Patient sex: M
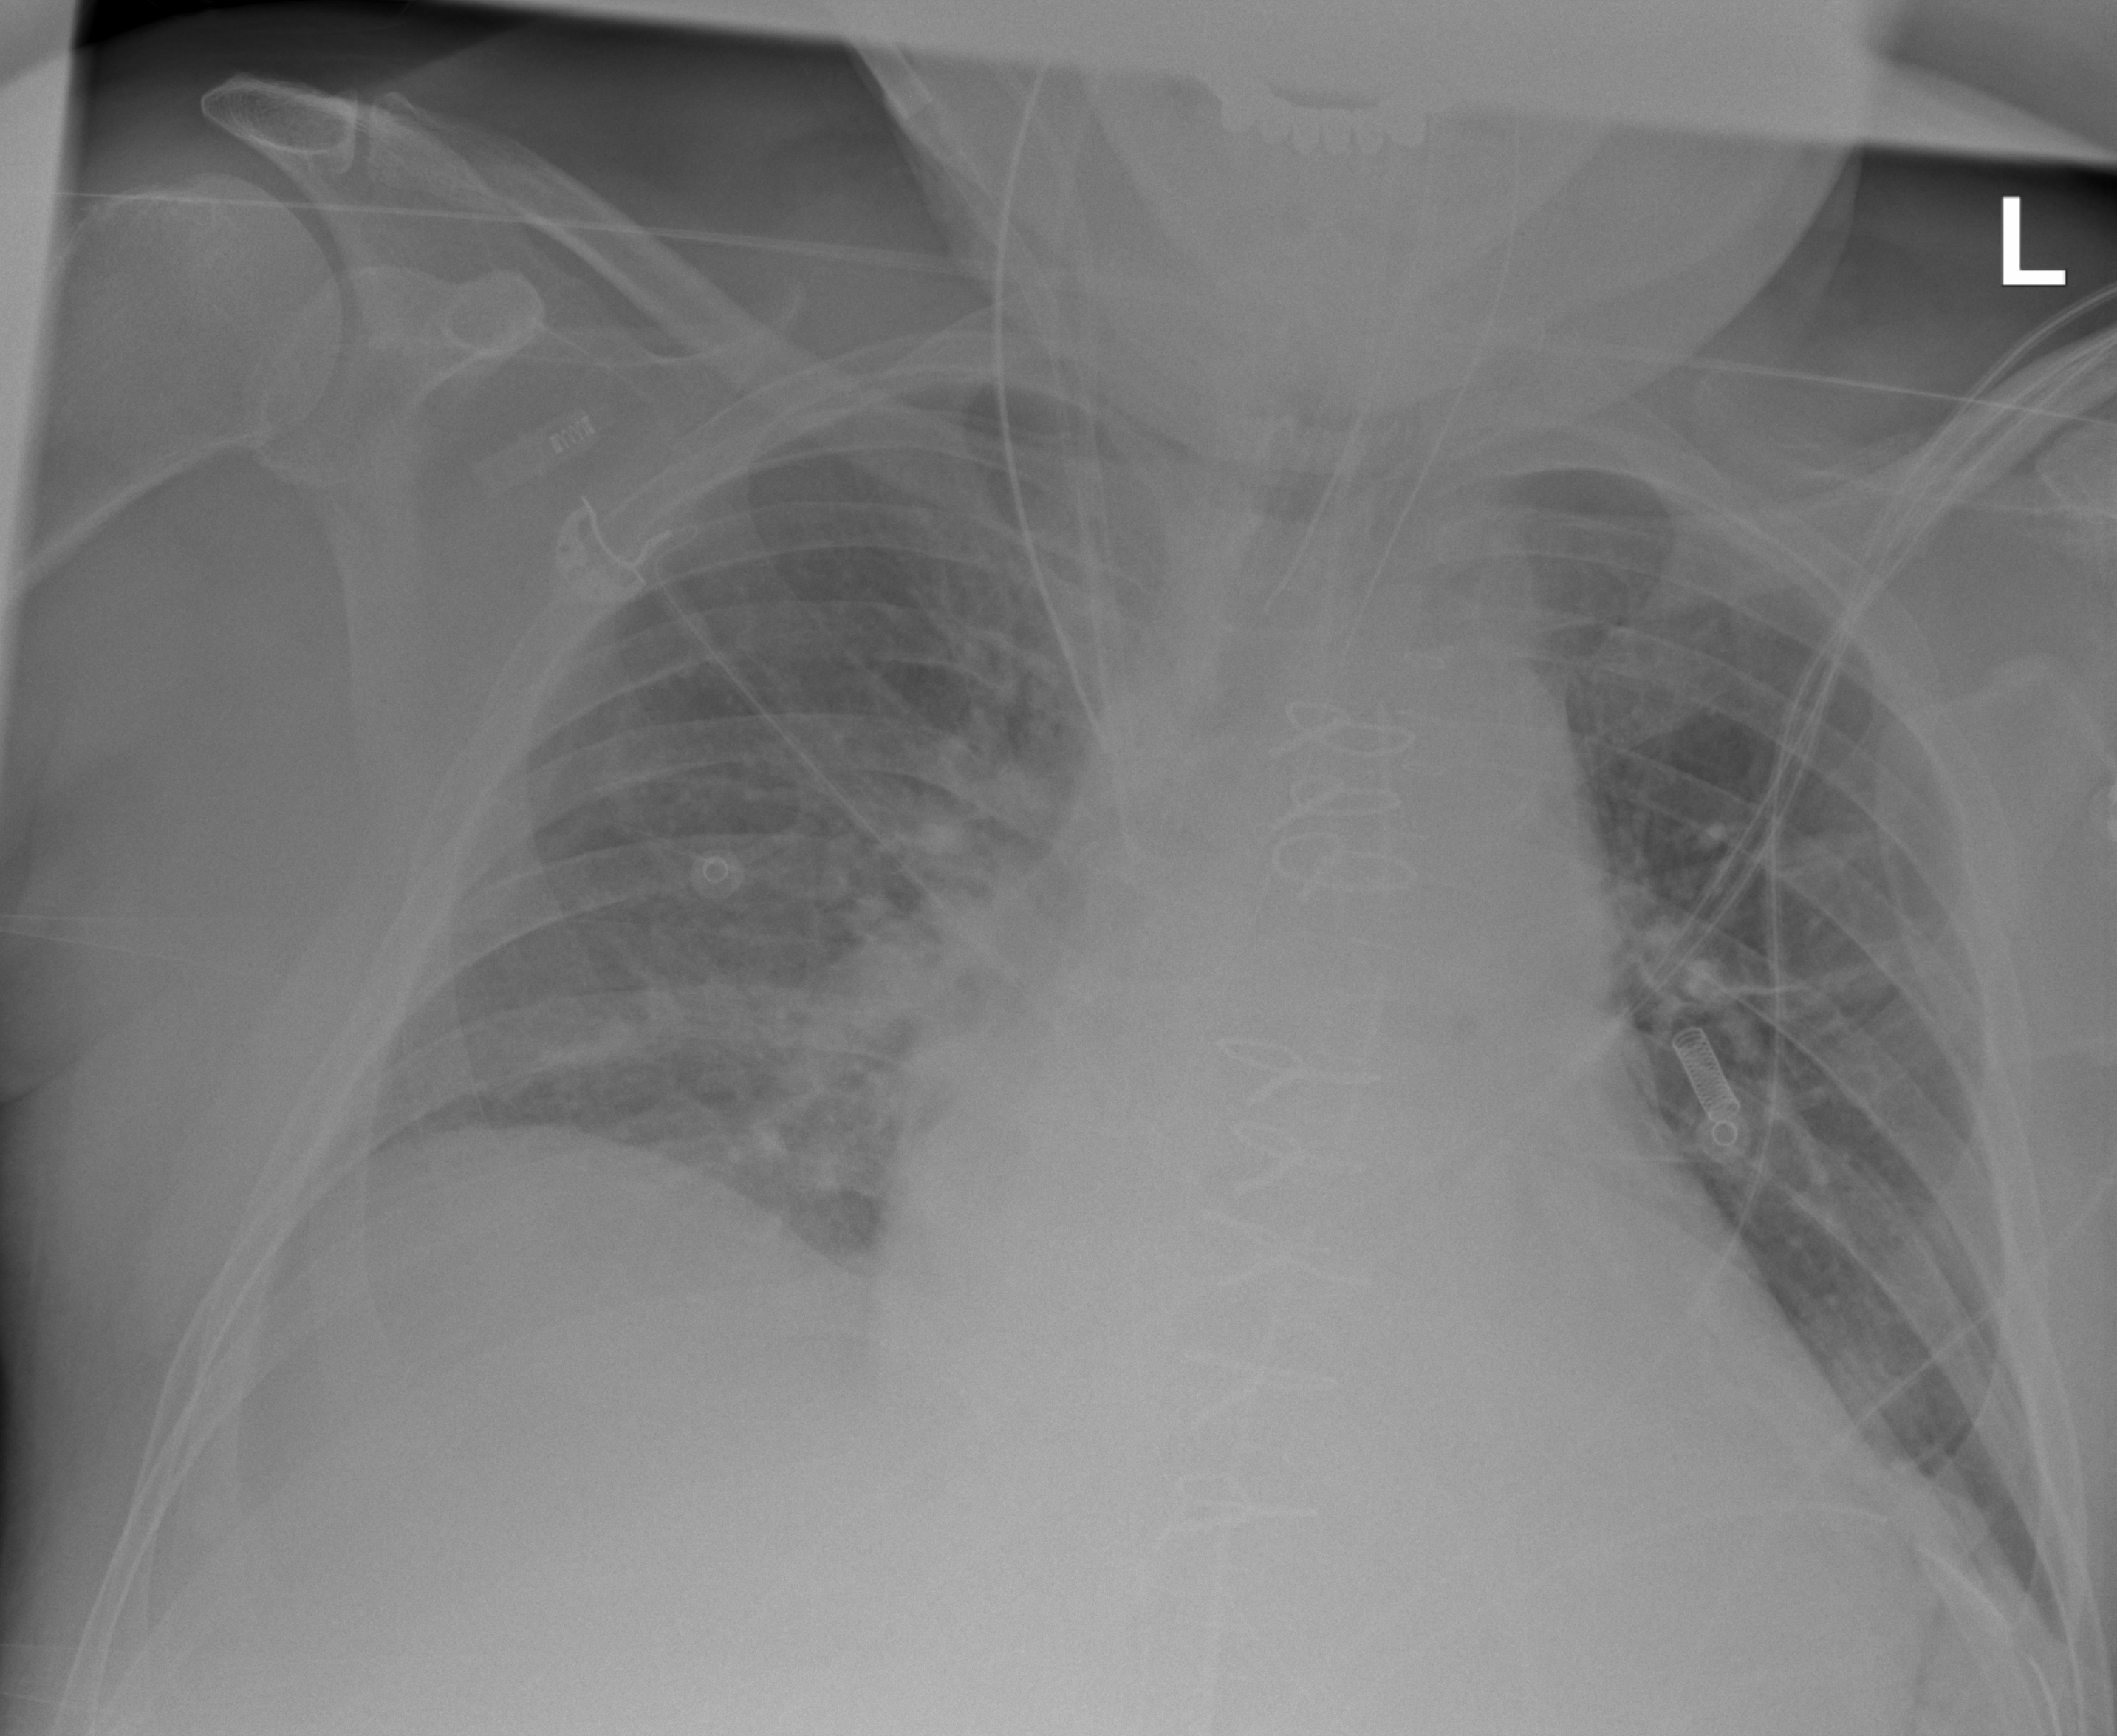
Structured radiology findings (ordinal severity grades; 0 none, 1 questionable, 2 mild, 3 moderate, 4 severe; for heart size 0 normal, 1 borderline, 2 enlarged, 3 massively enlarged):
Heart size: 3
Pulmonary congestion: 2
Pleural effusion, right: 1
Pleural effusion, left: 1
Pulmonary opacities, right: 2
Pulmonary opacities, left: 2
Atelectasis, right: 2
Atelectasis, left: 2